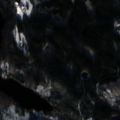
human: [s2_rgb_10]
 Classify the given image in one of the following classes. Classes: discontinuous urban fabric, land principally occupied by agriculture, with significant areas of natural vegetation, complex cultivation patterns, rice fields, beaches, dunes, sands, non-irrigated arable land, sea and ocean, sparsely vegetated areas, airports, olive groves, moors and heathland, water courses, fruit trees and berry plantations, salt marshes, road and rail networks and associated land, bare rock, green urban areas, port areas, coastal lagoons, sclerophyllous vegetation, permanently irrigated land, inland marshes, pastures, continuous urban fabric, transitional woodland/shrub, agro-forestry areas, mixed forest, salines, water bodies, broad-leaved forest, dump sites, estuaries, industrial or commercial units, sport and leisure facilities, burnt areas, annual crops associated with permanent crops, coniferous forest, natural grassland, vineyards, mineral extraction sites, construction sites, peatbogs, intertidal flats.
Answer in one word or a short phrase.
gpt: coniferous forest, mixed forest, water bodies